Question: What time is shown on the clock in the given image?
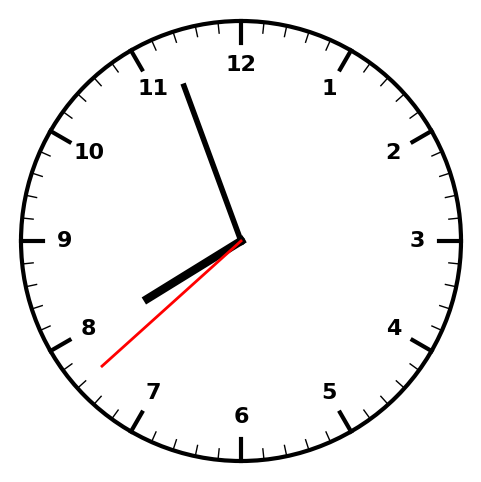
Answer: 07:56:38